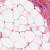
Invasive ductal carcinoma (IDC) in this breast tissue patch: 0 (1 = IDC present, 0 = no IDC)